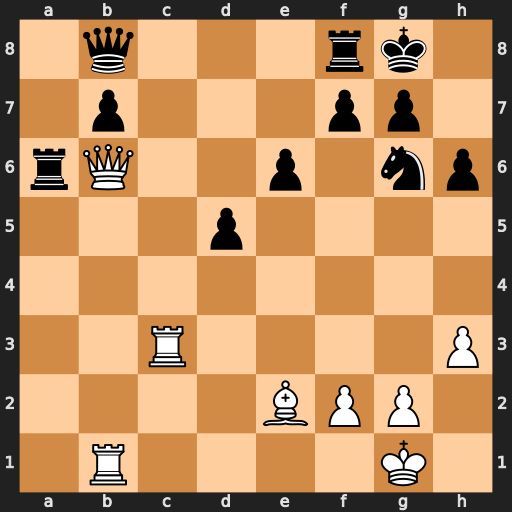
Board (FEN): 1q3rk1/1p3pp1/rQ2p1np/3p4/8/2R4P/4BPP1/1R4K1
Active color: w
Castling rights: -
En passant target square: -
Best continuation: Bxa6 Qe5 Re3 bxa6 Rxe5